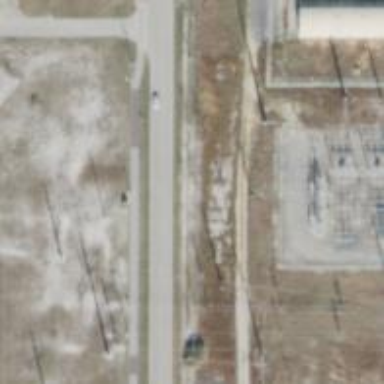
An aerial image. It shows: Power pole.